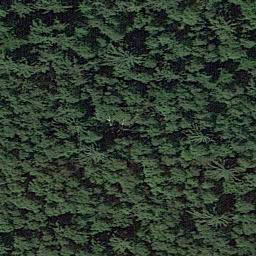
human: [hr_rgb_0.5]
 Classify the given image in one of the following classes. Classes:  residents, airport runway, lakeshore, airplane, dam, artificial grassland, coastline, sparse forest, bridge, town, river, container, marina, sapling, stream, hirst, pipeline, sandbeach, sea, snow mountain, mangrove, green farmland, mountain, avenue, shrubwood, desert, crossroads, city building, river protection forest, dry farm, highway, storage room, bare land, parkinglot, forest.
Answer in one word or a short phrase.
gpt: forest